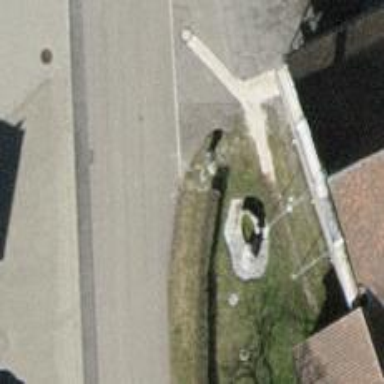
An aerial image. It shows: Fountain.